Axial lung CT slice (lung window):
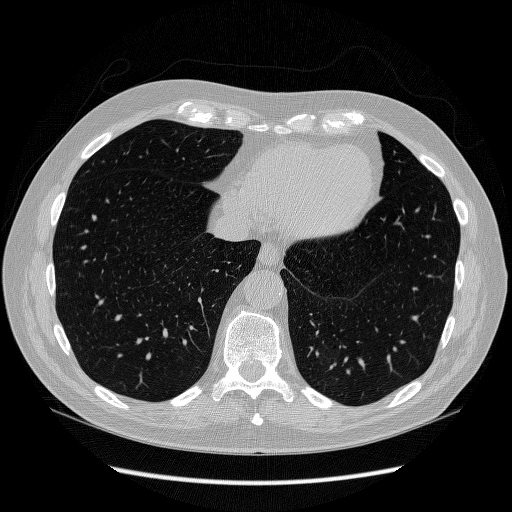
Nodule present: no